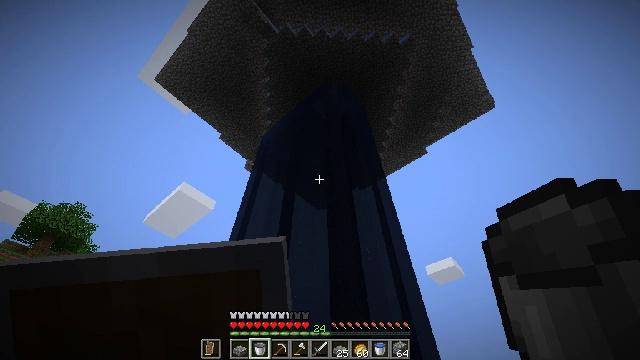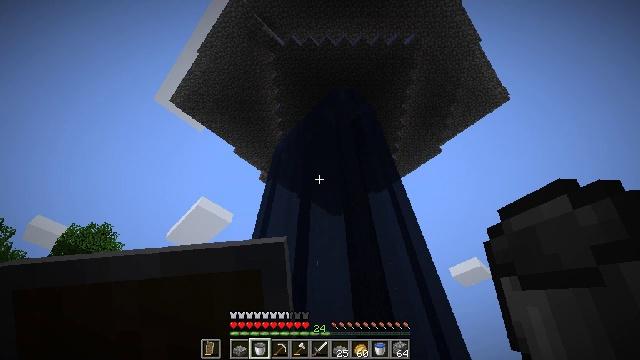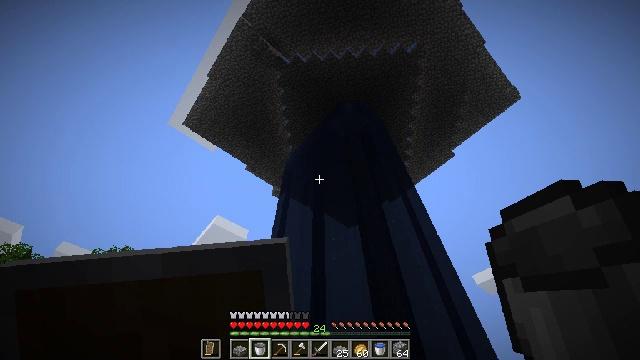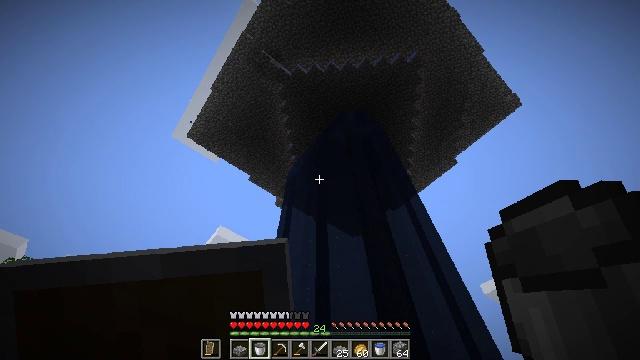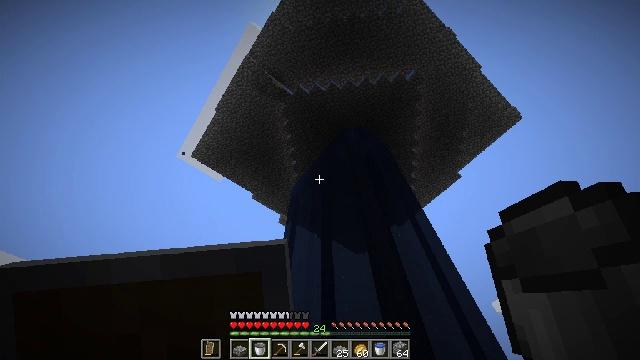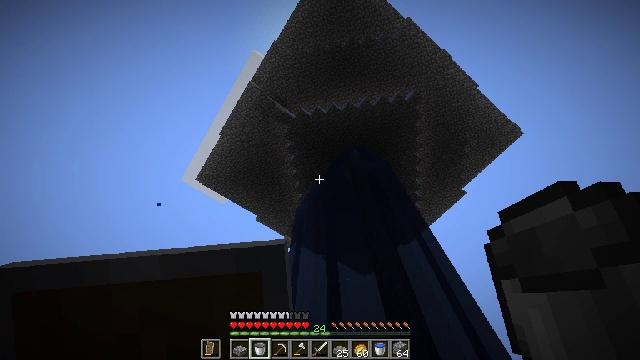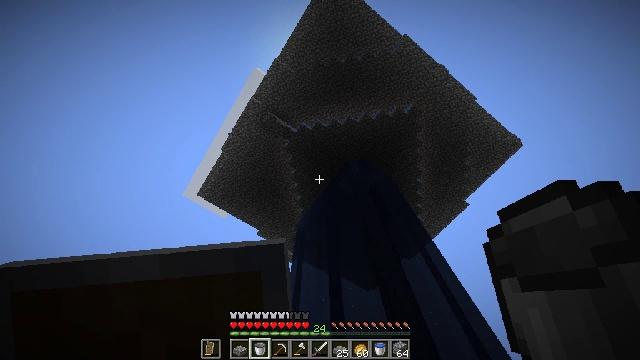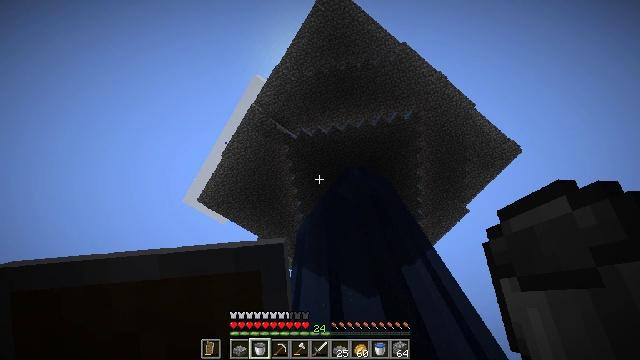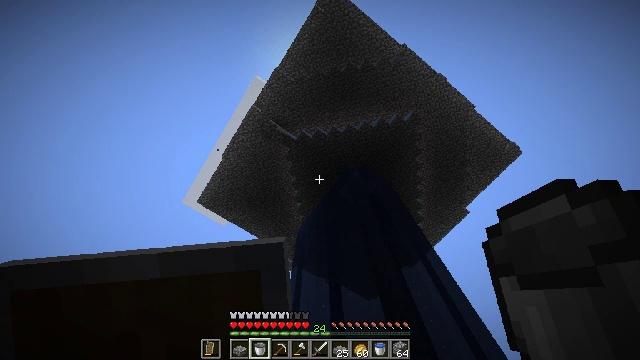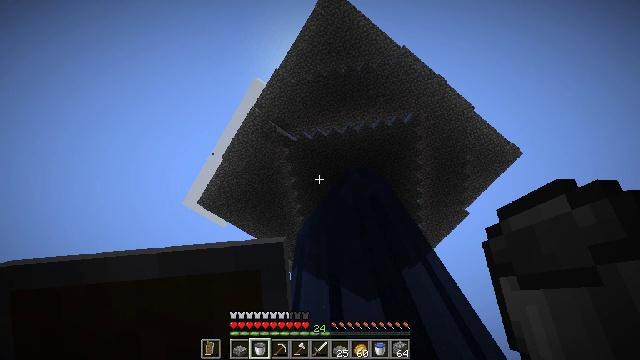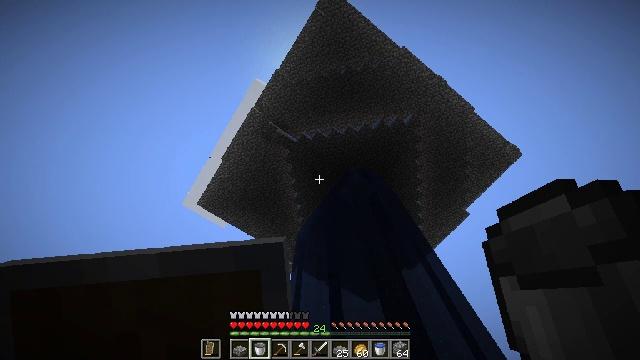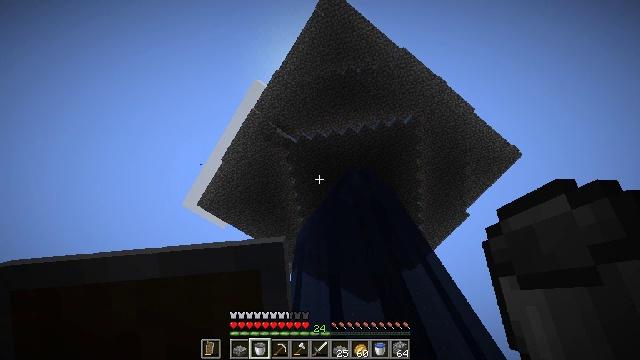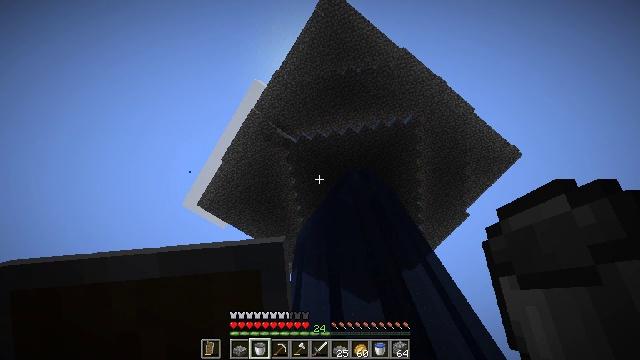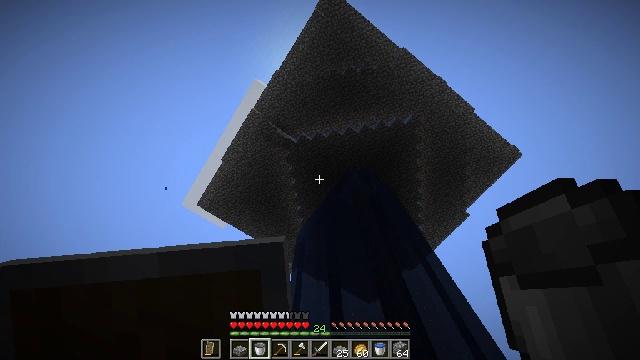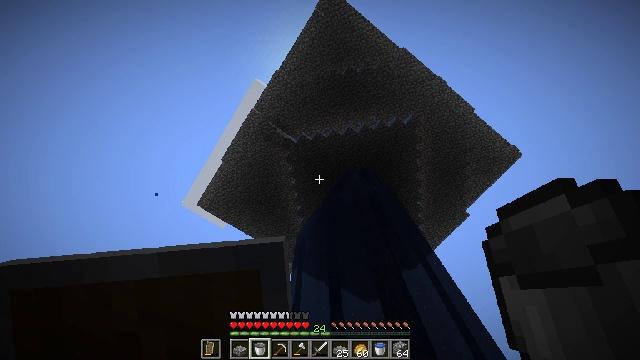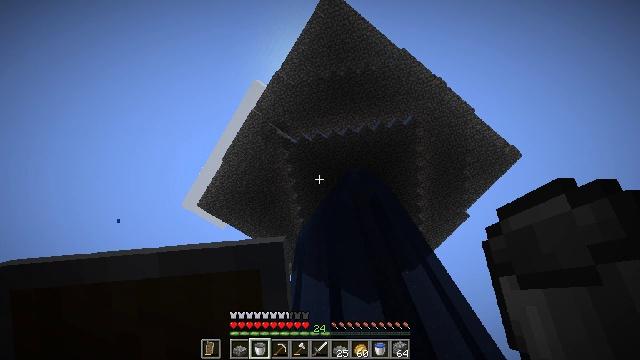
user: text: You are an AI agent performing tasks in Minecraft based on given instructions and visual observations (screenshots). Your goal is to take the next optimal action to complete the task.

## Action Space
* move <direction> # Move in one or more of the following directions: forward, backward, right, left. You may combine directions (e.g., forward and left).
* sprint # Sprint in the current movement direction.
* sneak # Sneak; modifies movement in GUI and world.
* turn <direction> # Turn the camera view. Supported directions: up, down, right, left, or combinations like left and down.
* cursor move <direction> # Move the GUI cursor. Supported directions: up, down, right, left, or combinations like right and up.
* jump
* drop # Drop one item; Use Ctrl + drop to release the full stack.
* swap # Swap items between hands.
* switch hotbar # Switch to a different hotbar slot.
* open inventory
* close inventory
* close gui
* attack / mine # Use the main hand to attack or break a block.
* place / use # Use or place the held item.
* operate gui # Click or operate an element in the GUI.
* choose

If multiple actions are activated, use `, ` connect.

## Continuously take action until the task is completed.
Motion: motion action
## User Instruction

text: Open the crafting interface to craft an oak sign.
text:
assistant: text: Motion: turn left and up
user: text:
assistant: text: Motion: turn left and up
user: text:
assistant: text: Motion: turn left and up
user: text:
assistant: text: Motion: turn left and up
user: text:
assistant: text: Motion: turn left and up
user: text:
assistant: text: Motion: turn up
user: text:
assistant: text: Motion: turn up
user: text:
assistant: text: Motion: no_op
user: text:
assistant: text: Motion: no_op
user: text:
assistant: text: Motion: no_op
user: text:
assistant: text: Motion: no_op
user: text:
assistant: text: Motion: no_op
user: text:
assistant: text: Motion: no_op
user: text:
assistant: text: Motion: no_op
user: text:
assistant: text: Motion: no_op
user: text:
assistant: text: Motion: no_op
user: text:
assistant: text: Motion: no_op
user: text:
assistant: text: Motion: no_op
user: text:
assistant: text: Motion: no_op
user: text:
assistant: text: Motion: no_op
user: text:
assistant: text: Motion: no_op
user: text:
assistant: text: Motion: no_op
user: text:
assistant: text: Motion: no_op
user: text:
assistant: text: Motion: no_op
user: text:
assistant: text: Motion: no_op
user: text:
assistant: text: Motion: no_op
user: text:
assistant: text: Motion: no_op
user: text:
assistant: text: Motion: no_op
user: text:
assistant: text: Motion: no_op
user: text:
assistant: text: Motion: no_op